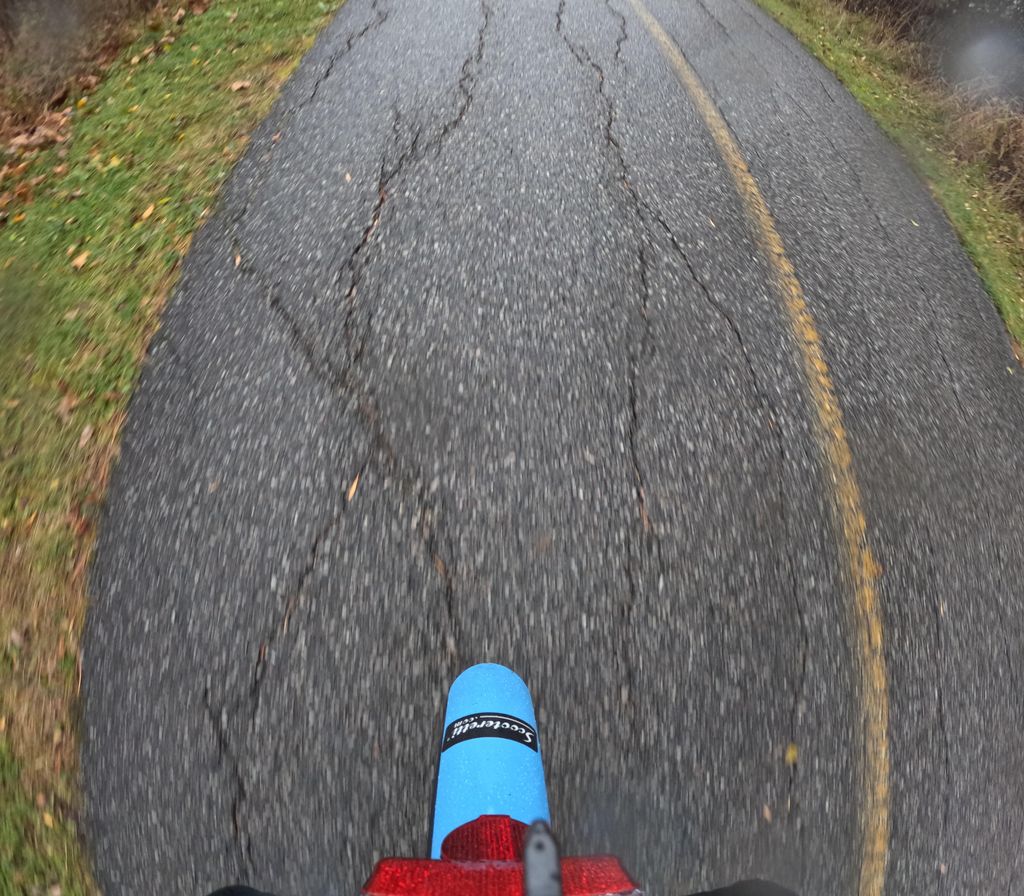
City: ottawa-gatineau